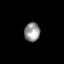
Tissue: skin
Cell type: T cells
Senescence score: 0.7509
Nuclear area (px): 290
Mean DAPI intensity: 149.603